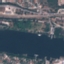
Land use / land cover class: River